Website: walmart
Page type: gifting
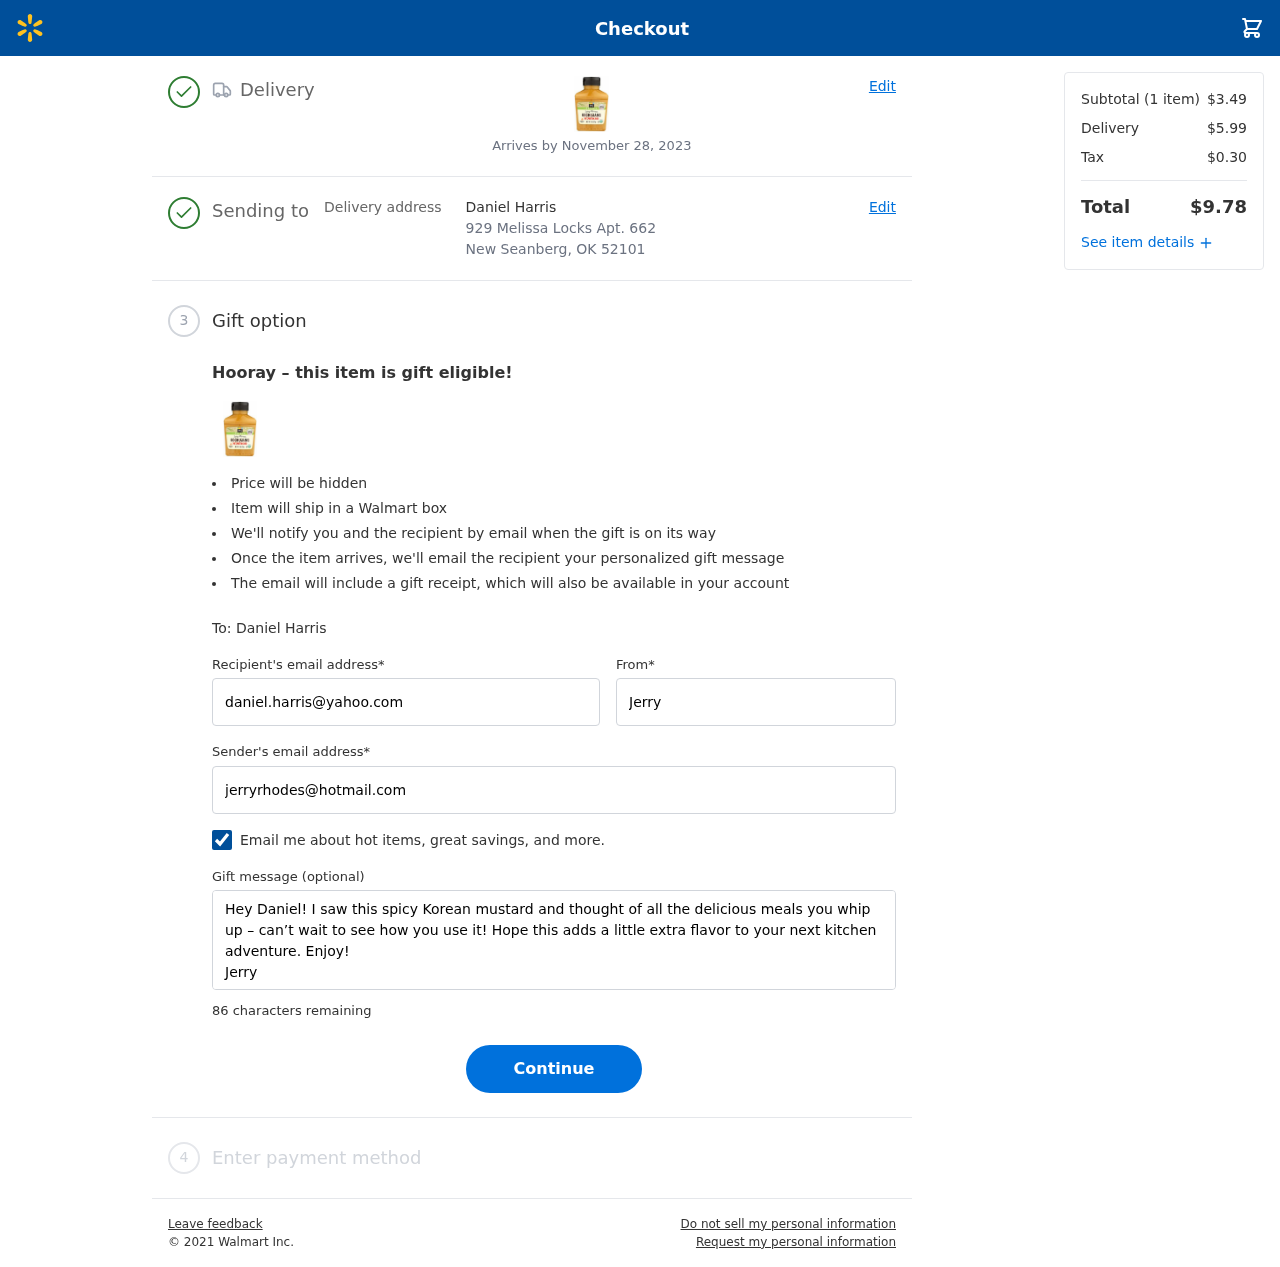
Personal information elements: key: PII_CITY_STATE_ZIP
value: New Seanberg, OK 52101
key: PII_EMAIL
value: jerryrhodes@hotmail.com
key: PII_FIRSTNAME
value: Jerry
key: PII_GIFT_EMAIL
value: daniel.harris@yahoo.com
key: PII_GIFT_FULLNAME
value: Daniel Harris
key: PII_GIFT_MESSAGE
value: Hey Daniel! I saw this spicy Korean mustard and thought of all the delicious meals you whip up – can’t wait to see how you use it! Hope this adds a little extra flavor to your next kitchen adventure. Enjoy!
Jerry
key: PII_STREET
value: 929 Melissa Locks Apt. 662
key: PII_GIFT_FIRSTNAME
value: Daniel
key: PII_GIFT_LASTNAME
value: Harris
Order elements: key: ORDER_DELIVERY_DATE
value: Arrives by November 28, 2023
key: ORDER_NUM_ITEMS
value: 1
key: ORDER_SUBTOTAL
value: $3.49
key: ORDER_SHIPPING_COST
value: $5.99
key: ORDER_TAX
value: $0.30
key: ORDER_TOTAL
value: $9.78